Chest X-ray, AP view. Patient: 65 years old, sex M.
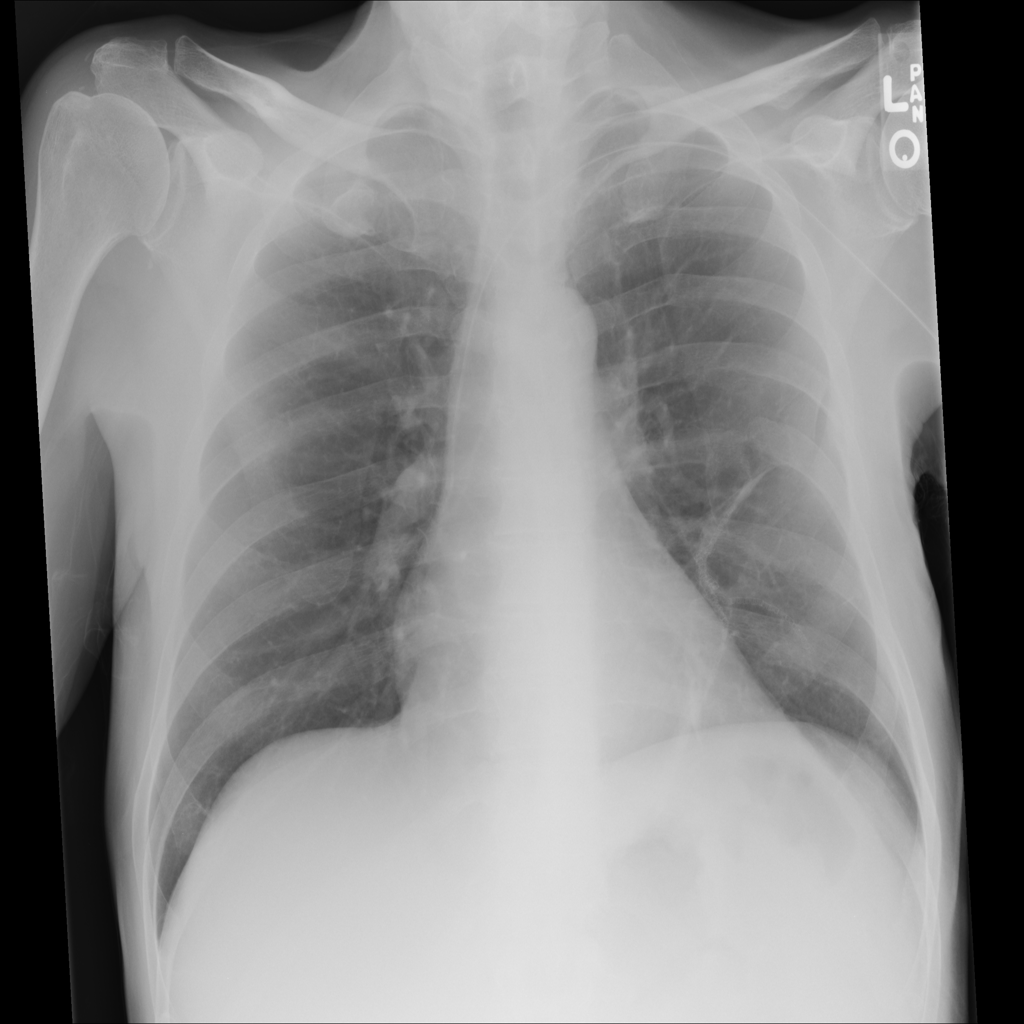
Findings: No Finding